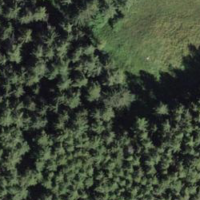
EUNIS habitat code: 44
Species observed at this site:
Petasites albus